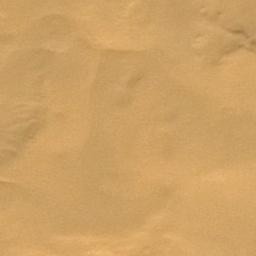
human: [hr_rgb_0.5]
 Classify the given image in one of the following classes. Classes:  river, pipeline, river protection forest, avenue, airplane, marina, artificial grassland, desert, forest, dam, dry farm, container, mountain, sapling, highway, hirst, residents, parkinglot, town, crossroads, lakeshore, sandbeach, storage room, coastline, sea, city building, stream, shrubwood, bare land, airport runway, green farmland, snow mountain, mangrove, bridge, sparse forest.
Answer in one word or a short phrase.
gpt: desert